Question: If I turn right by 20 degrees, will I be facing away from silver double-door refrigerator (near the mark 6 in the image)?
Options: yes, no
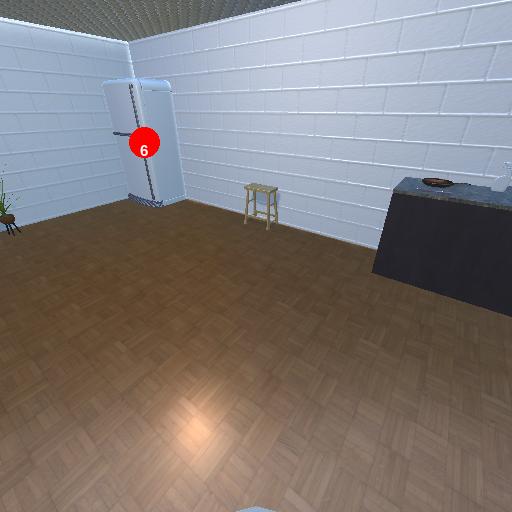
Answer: yes